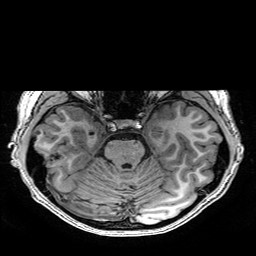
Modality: T1w
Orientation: coronal
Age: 19
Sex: female
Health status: healthy